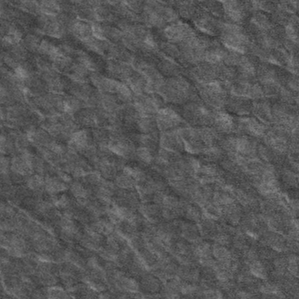
Label: frost